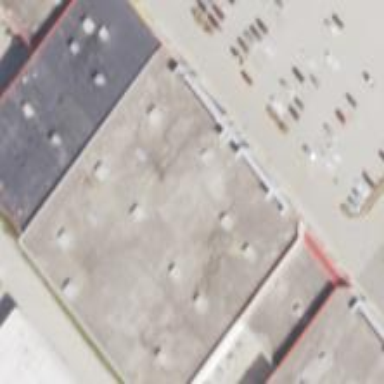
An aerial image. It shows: Retail building.